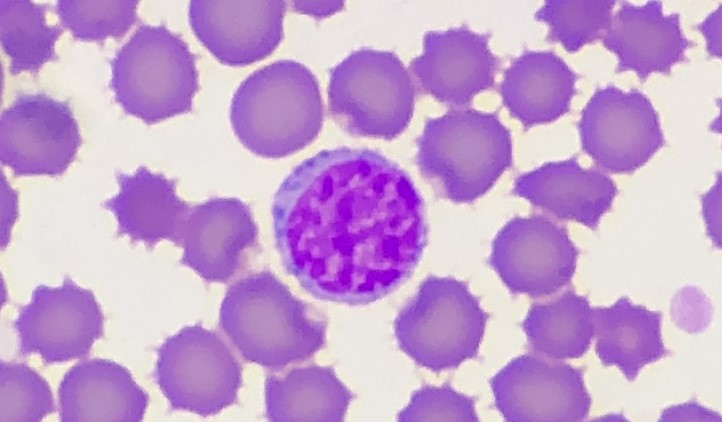
White blood cell type: Lymphocyte